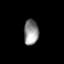
Tissue: lung
Cell type: Fibroblasts
Senescence score: 0.6313
Nuclear area (px): 364
Mean DAPI intensity: 142.838